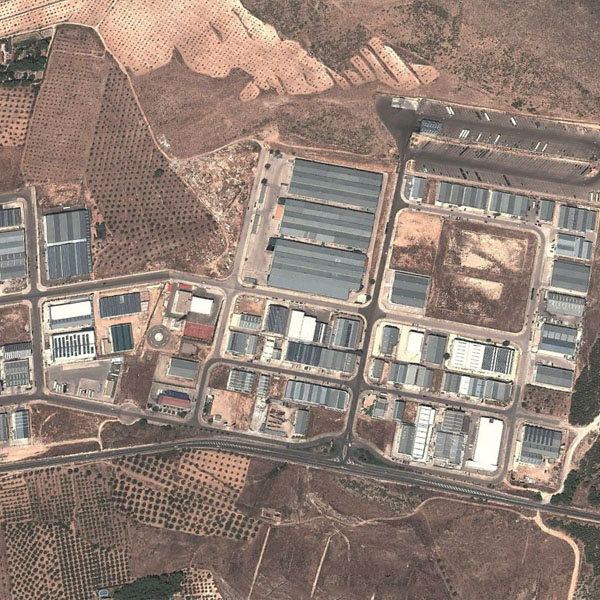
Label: Industrial